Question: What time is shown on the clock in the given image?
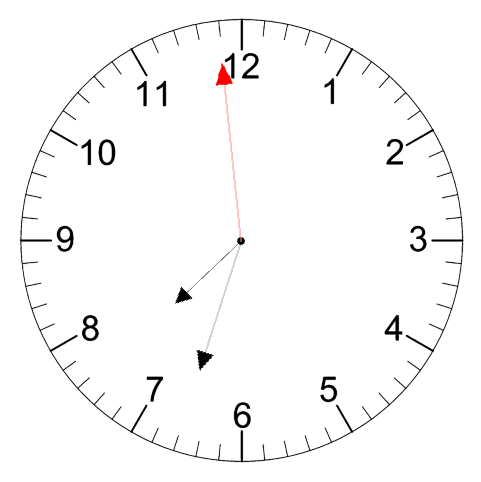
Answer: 07:32:59